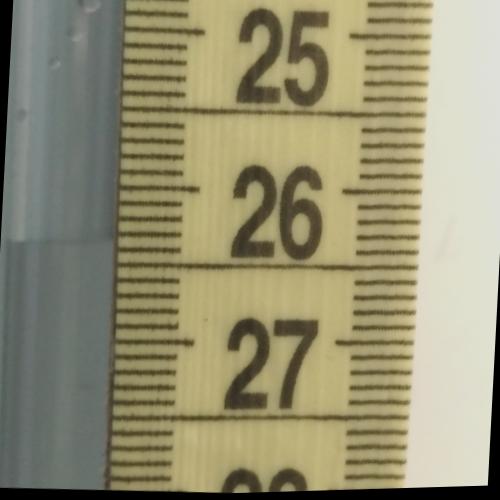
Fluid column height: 26.3 cm